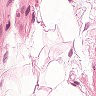
Metastatic tissue present: no